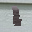
Label: 1